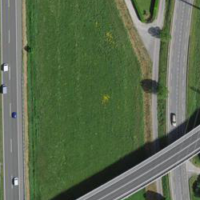
EUNIS habitat code: 57
Species observed at this site:
Milvus migrans